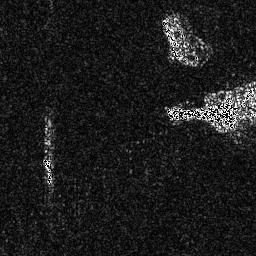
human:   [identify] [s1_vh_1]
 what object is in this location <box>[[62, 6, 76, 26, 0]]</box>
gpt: <ref>1 large ship at the top</ref>

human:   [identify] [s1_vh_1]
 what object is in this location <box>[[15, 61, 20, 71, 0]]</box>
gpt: <ref>1 small ship at the left</ref>